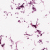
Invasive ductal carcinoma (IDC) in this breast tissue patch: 0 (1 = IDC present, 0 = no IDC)